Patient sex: M
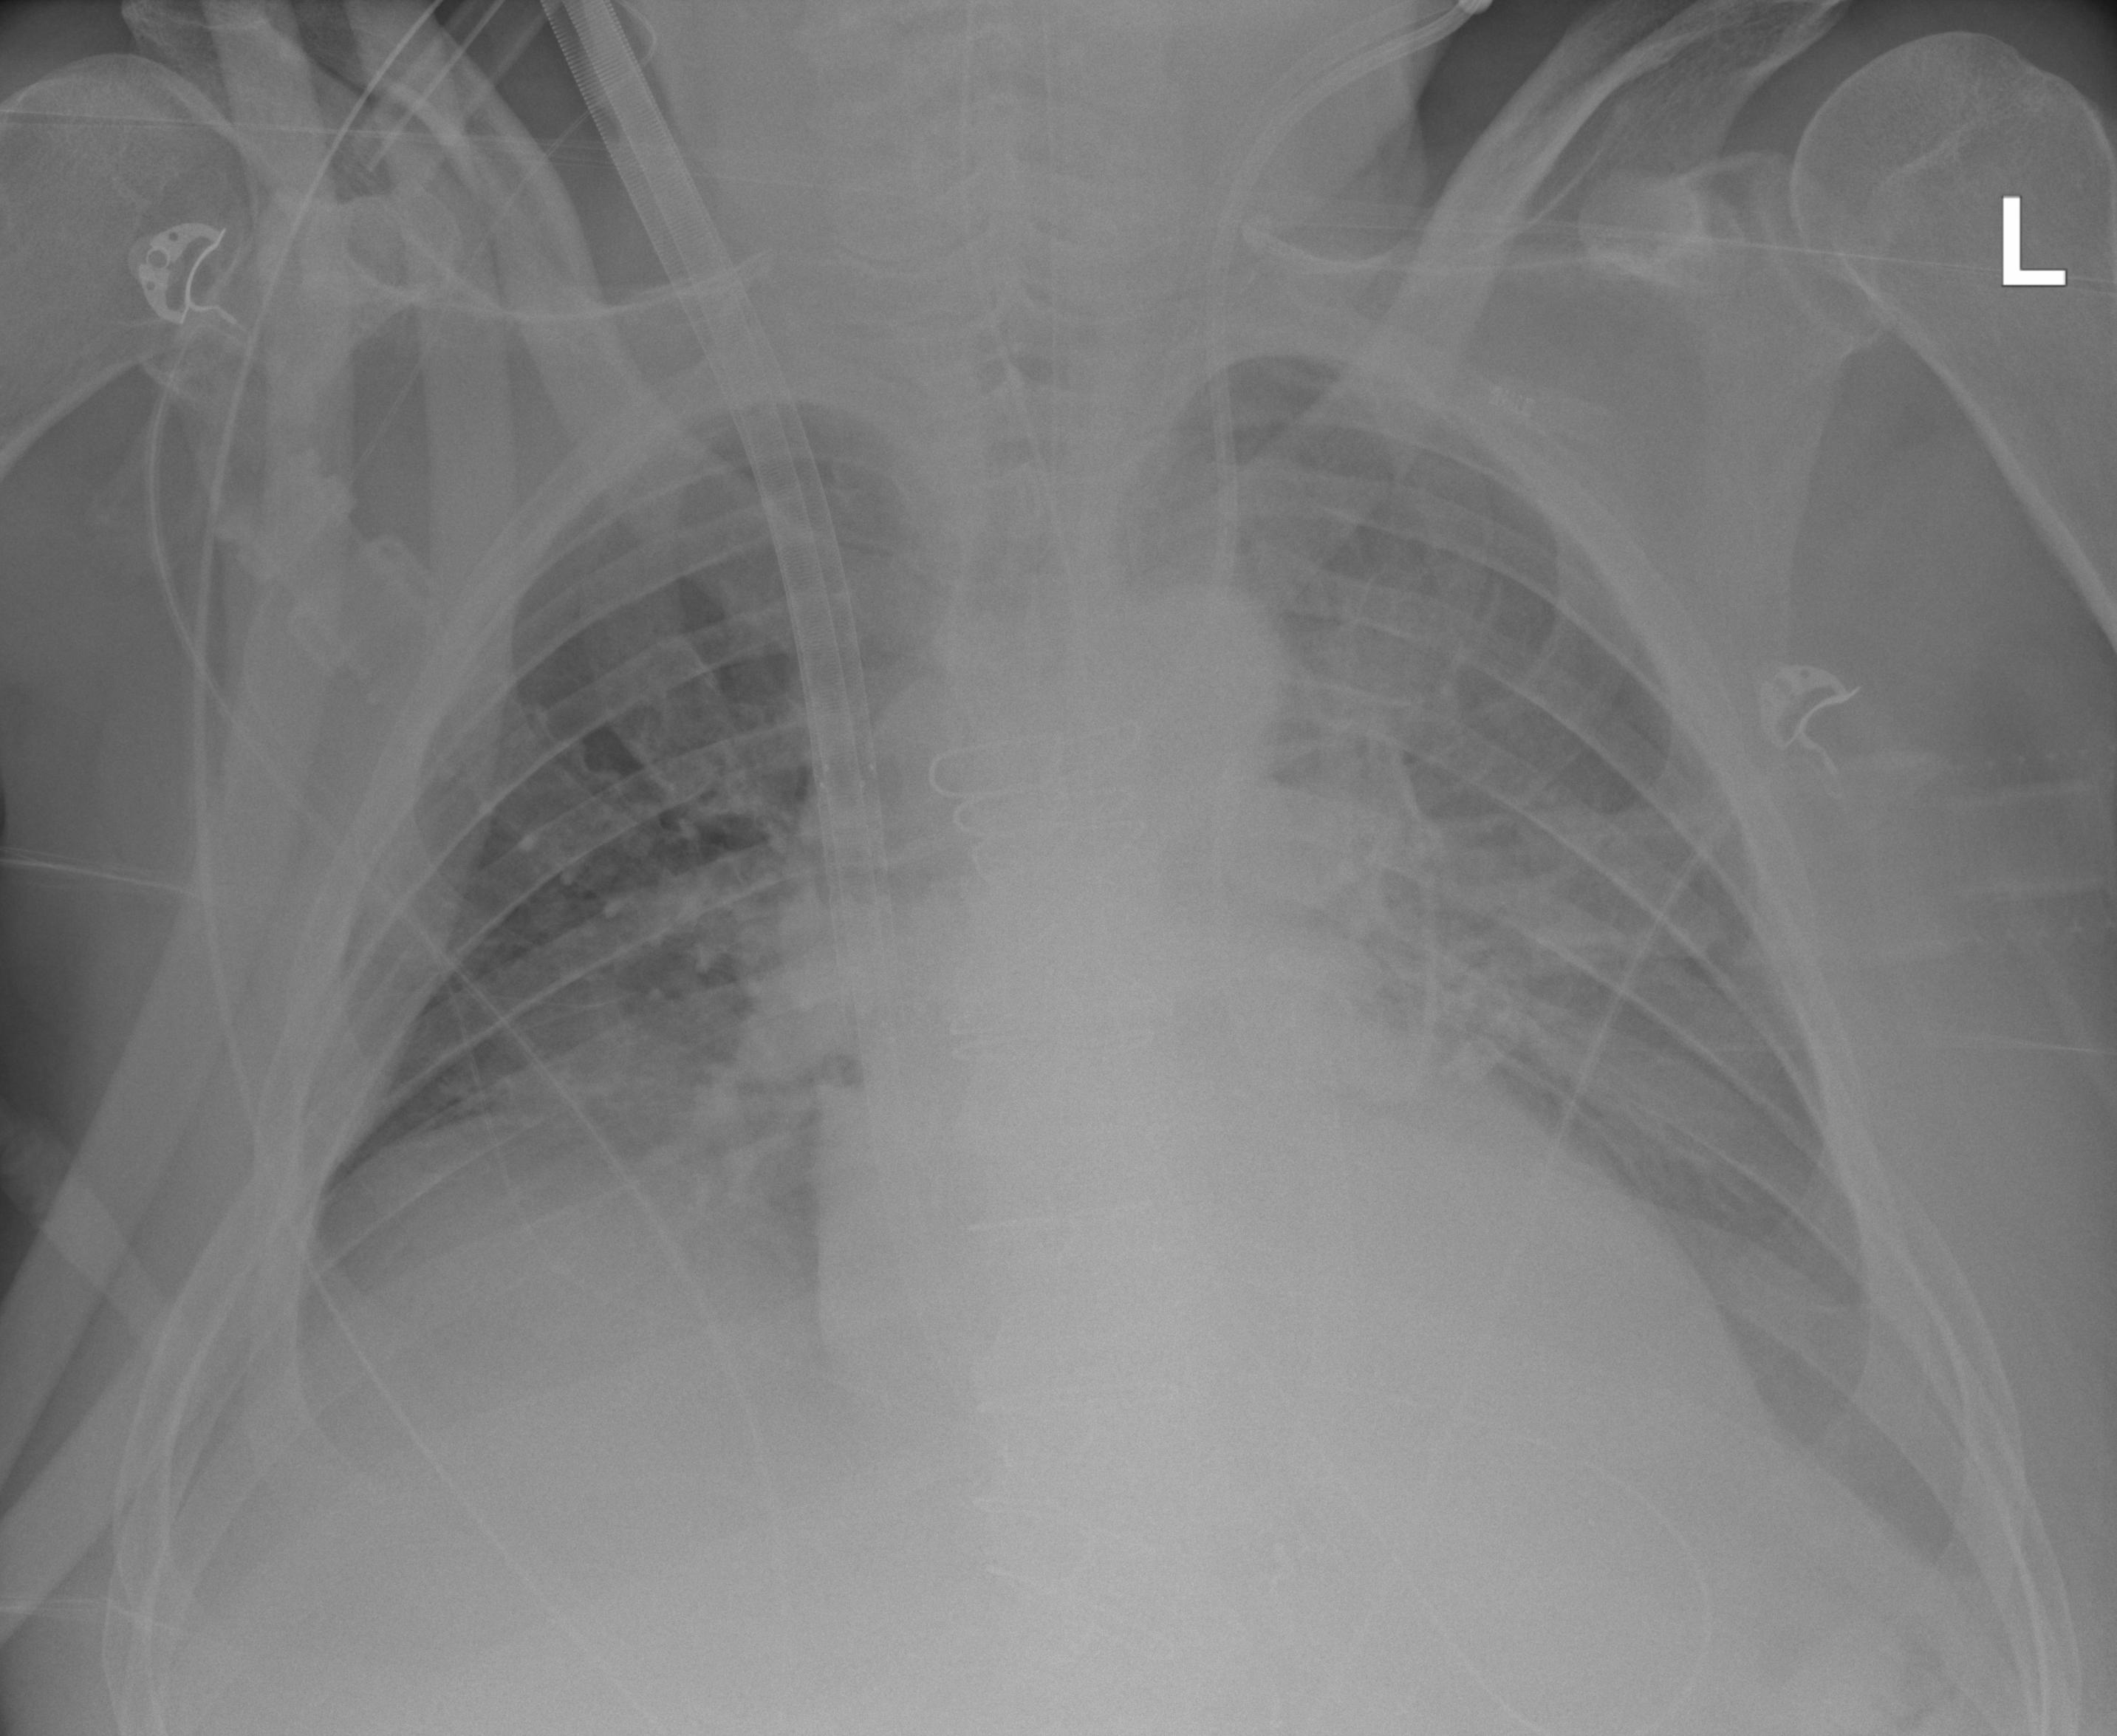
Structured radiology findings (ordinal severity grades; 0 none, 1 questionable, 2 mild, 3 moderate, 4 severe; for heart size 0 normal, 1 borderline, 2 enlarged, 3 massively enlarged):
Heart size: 2
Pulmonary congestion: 2
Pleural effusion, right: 1
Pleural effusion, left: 2
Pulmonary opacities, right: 0
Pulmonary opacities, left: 2
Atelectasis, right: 2
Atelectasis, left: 2